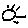
Label: sun